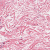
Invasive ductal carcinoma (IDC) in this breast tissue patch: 0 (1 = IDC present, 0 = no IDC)